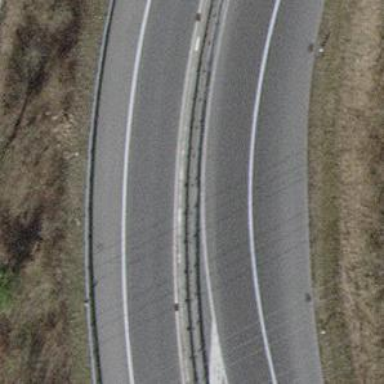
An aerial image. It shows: Asphalt motorway link.